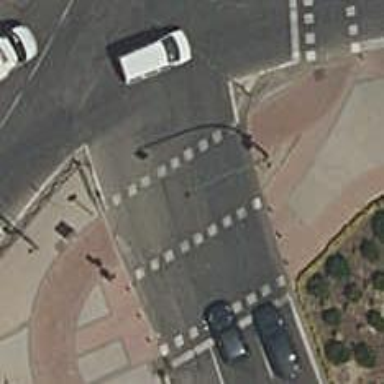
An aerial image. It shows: Traffic signal crossing.